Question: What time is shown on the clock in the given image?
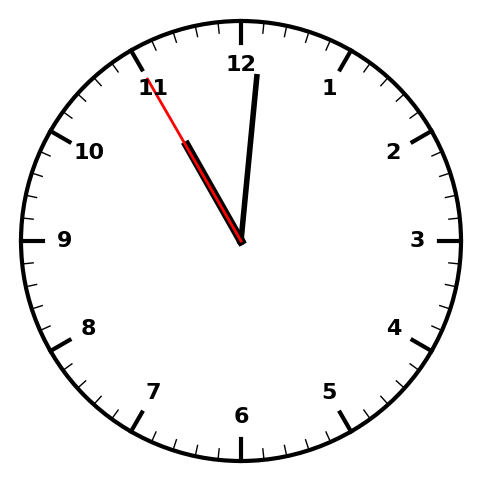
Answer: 11:00:55